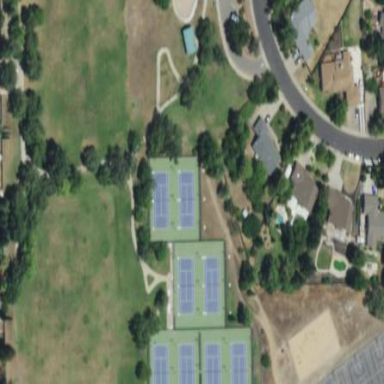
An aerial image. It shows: Tennis court on pitch.